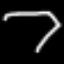
Label: diamond